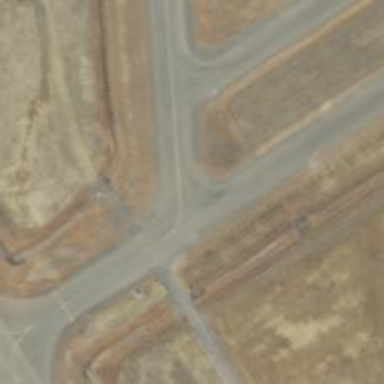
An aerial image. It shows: View of taxiway at the airport.